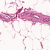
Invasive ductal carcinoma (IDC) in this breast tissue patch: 0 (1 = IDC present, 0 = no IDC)